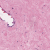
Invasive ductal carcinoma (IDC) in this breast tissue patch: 0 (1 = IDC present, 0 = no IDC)